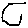
Label: hexagon